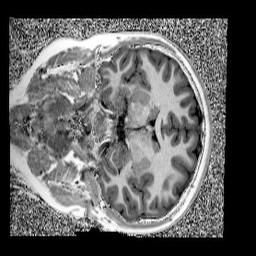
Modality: UNIT1
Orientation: coronal
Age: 9
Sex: female
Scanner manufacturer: siemens
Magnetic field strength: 3 T
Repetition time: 4 s
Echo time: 0.00303 s